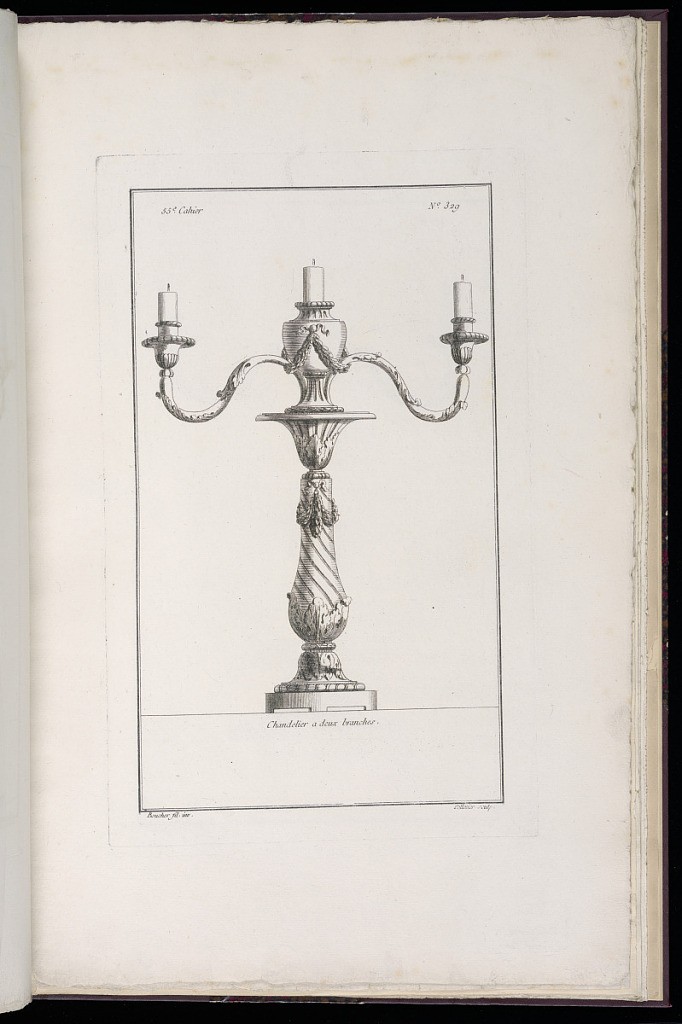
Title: Chandelier à deux branches
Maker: Juste-François Boucher, French, 1736 – 1782
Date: ca. 1775
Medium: Engraving on off white laid paper
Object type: Print
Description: Design for a two-arm candelabra decorated with acanthus leaf, bound leaf, spiral fluting, and garland. The plate is signed.